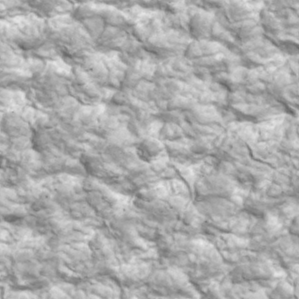
Label: non_frost